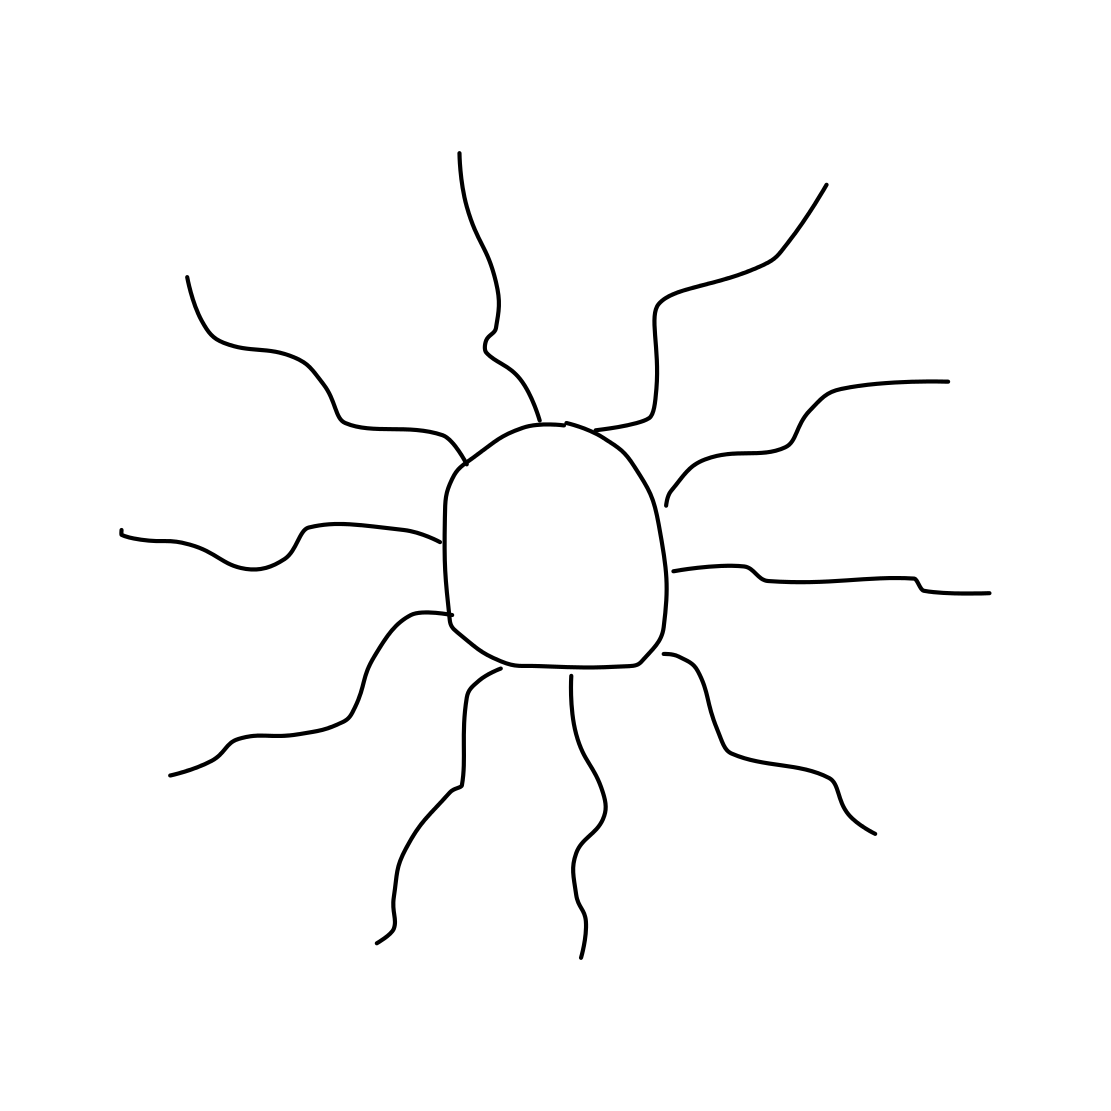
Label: sun